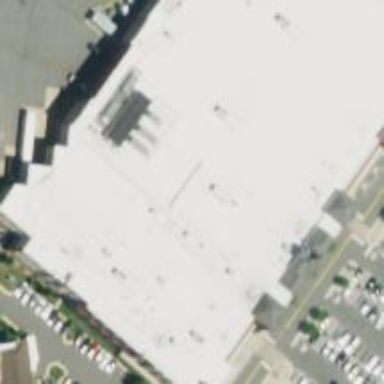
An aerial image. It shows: Retail building housing supermarket.